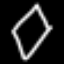
Label: diamond